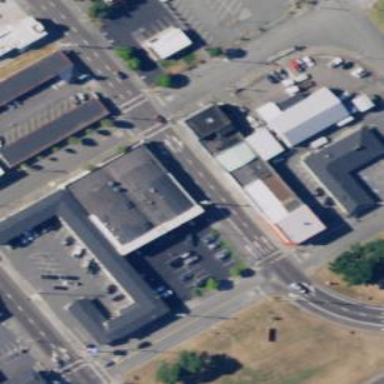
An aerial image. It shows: Cafe located in building.